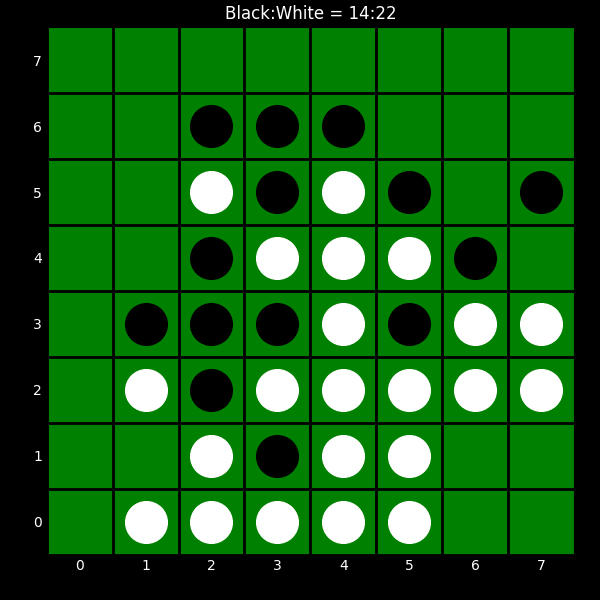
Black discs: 14
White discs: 22